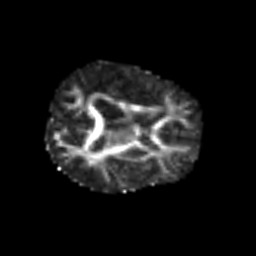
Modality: FA
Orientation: axial
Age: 54
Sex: male
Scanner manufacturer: siemens
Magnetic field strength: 3 T
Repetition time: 3.2 s
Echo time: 0.081 s